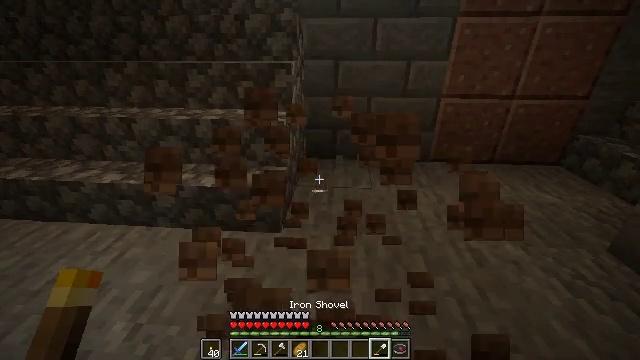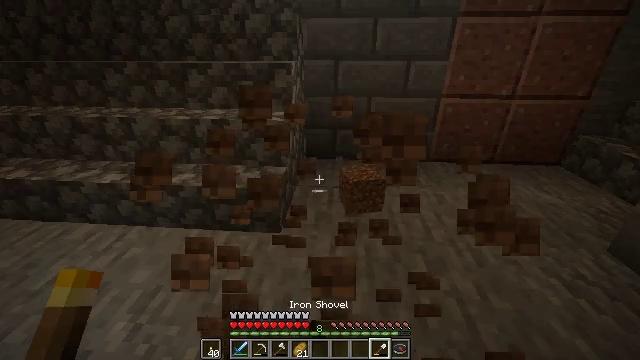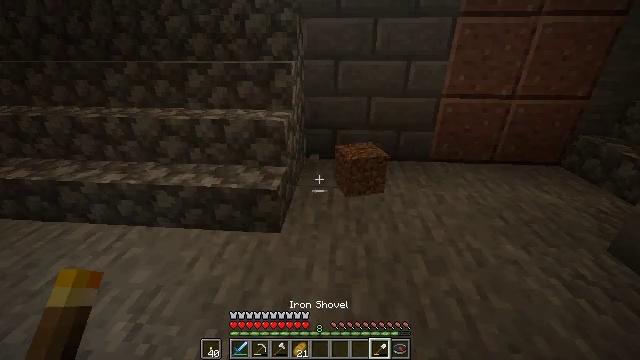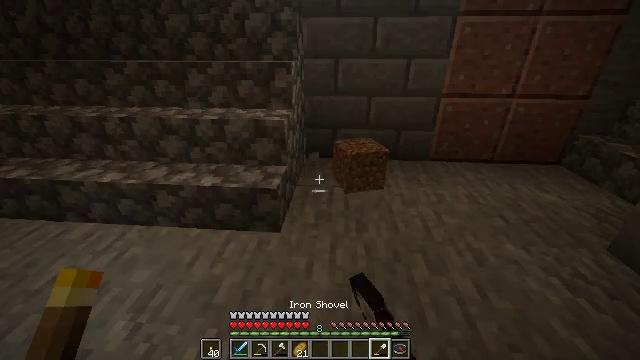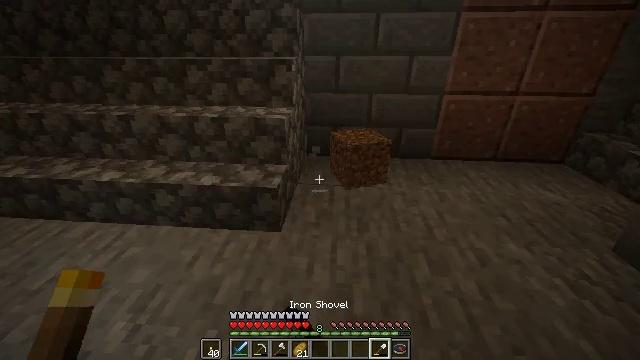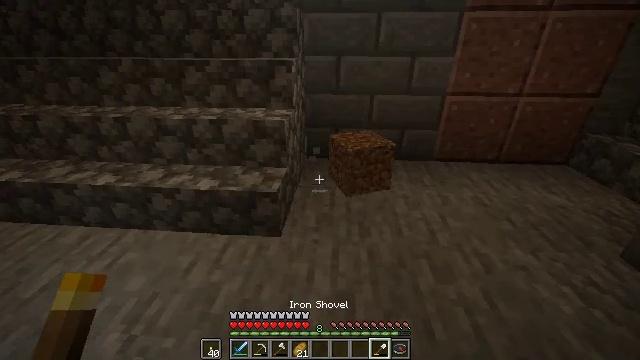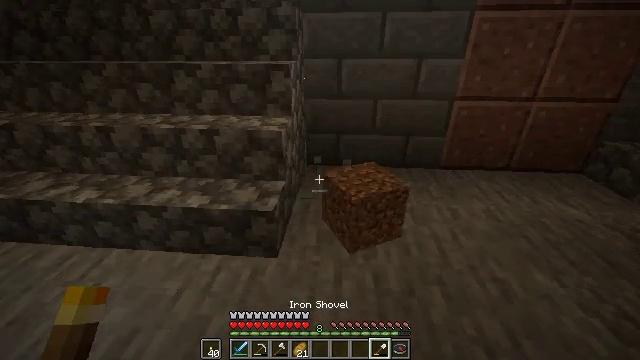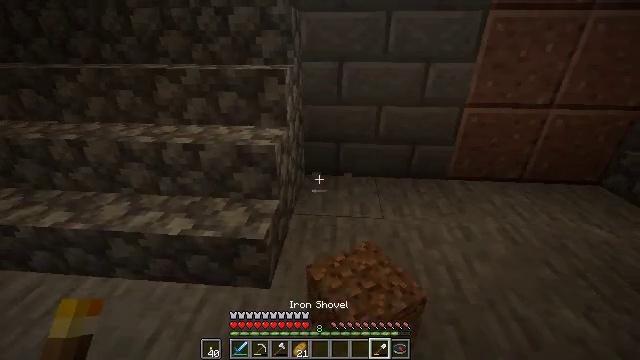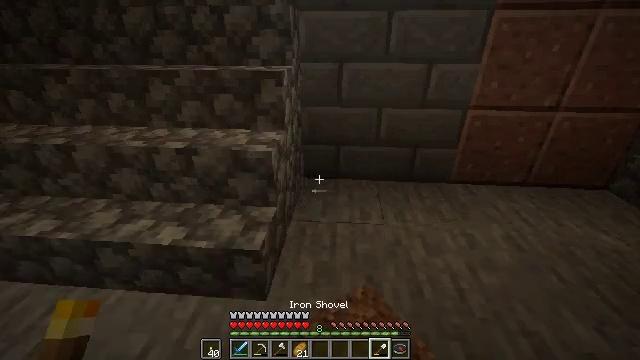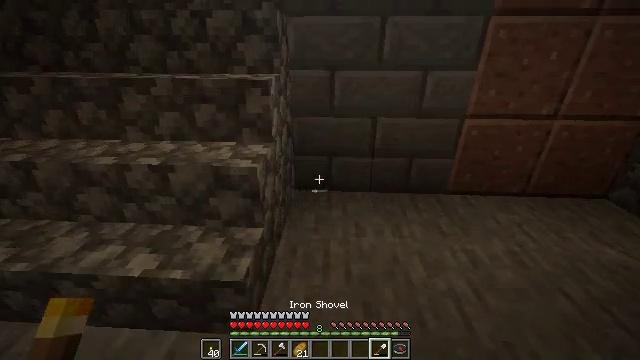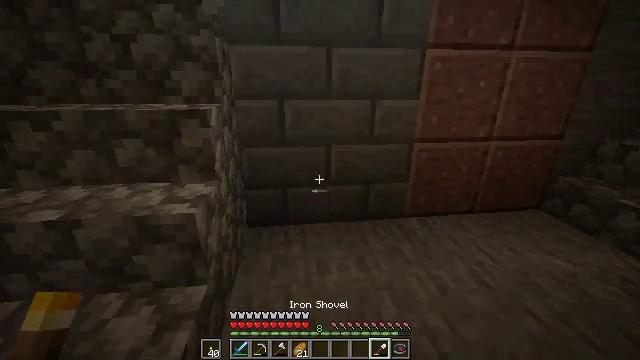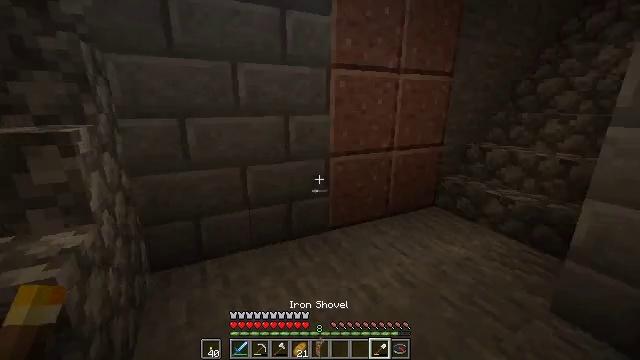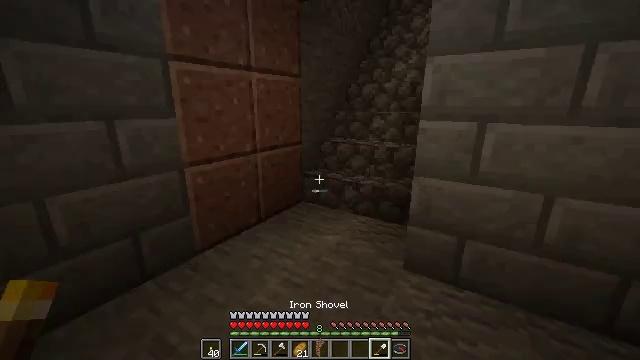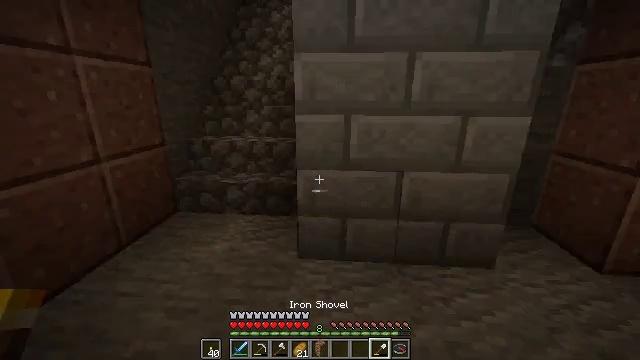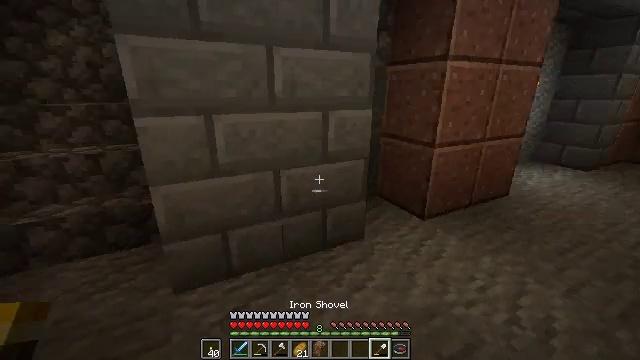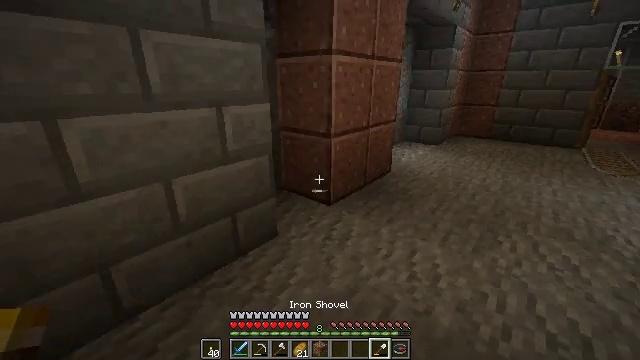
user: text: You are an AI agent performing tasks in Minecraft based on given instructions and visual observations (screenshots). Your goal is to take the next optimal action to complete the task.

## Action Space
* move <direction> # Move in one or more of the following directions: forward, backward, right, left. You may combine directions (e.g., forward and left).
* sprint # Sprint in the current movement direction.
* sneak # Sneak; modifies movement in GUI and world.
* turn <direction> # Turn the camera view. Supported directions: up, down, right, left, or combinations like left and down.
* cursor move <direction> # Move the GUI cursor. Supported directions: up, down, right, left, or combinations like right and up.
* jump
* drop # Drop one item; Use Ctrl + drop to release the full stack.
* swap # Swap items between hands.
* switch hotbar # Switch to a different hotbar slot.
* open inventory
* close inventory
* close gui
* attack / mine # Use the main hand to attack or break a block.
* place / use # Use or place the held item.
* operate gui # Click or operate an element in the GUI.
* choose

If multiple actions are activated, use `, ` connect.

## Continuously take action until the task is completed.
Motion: motion action
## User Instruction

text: Break the redstone wall torch.
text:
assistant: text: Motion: attack / mine
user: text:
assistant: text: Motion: attack / mine
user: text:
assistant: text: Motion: attack / mine
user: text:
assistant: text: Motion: move forward
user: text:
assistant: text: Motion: move forward
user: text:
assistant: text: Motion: move forward
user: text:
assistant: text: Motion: move forward
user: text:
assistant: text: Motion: move forward
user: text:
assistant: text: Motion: move forward, turn right and up
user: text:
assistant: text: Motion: move forward, turn right and up
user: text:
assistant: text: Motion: move forward, turn right and up
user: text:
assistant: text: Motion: move forward, turn right
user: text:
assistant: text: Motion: move forward, turn right and down
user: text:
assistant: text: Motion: move forward, turn right and down
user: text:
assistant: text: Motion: move forward, turn right and down
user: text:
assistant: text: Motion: move forward, turn right
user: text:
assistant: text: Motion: move forward
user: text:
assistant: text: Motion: move forward
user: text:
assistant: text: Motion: move forward
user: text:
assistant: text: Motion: move forward
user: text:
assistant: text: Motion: move forward, turn right
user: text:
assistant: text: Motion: move forward, turn right and up
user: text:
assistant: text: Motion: move forward, turn right
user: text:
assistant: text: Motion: move forward, turn right
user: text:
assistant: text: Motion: move forward, turn right
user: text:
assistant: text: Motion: move forward, turn left
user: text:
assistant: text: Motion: move forward, turn left
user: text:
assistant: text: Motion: move forward
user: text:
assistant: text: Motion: move forward
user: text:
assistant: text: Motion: move forward